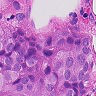
Metastatic tissue present: yes